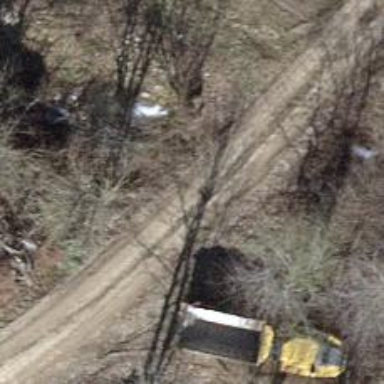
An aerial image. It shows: Track road with paved surface. The road includes bridge with grade 2 tracktype.